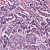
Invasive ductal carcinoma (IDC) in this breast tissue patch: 1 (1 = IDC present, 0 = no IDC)